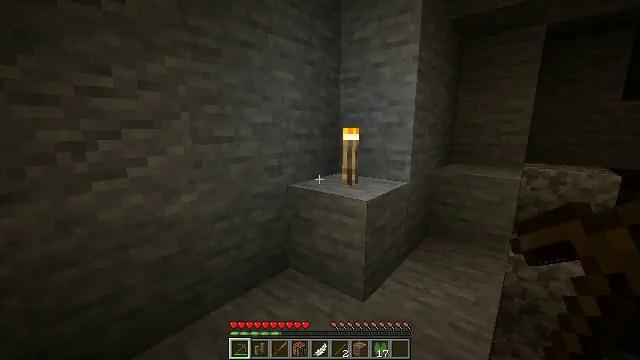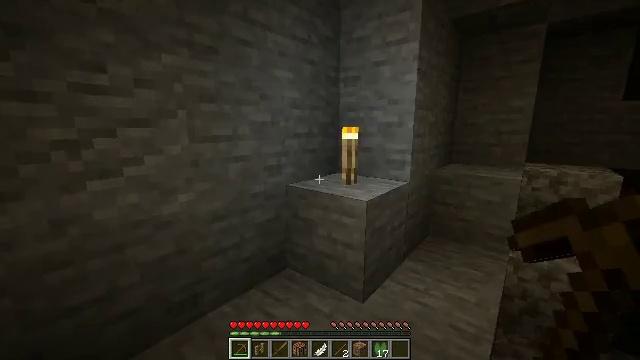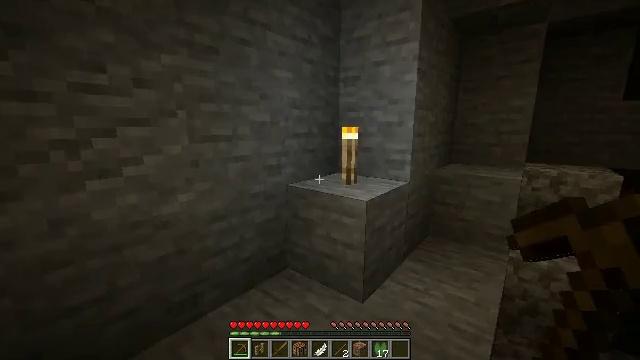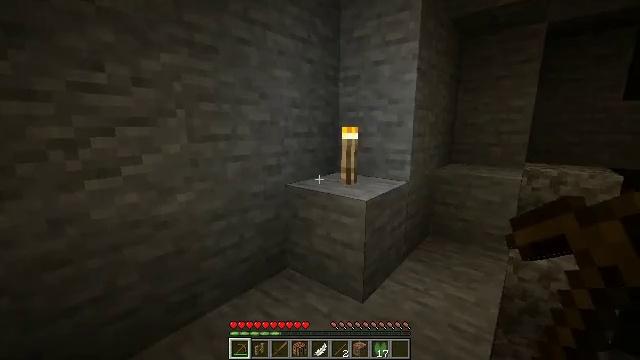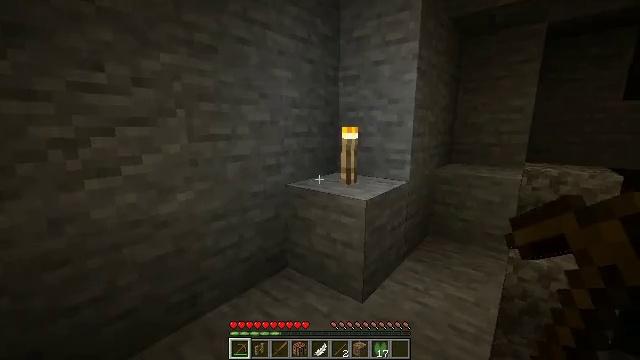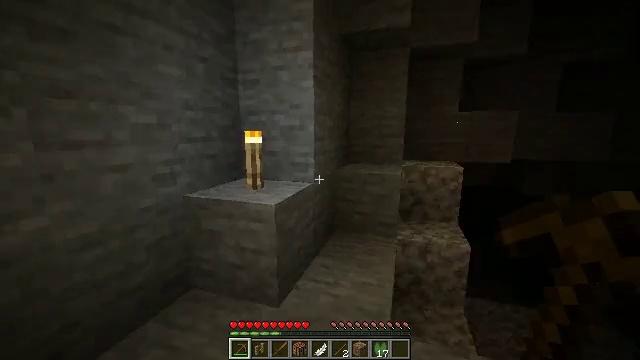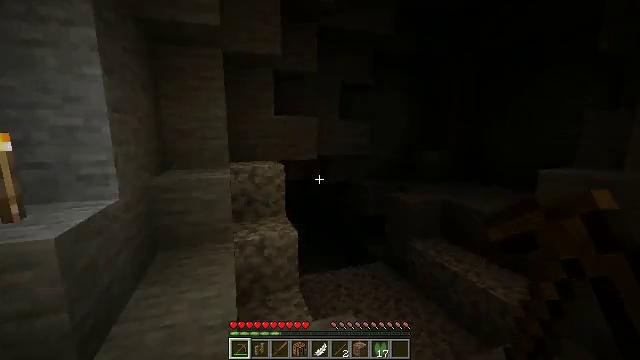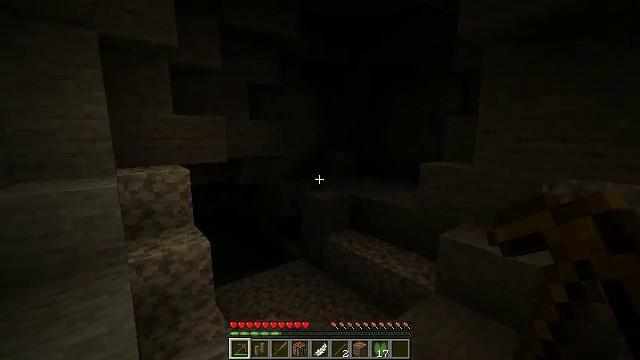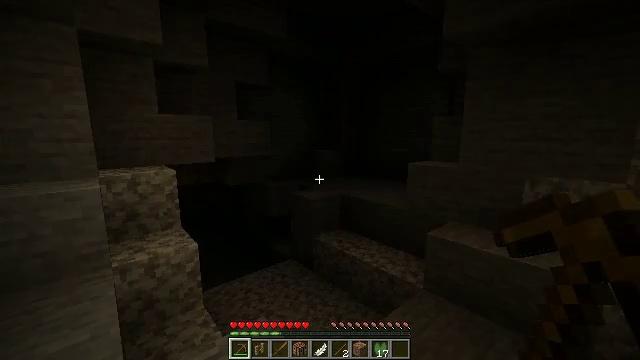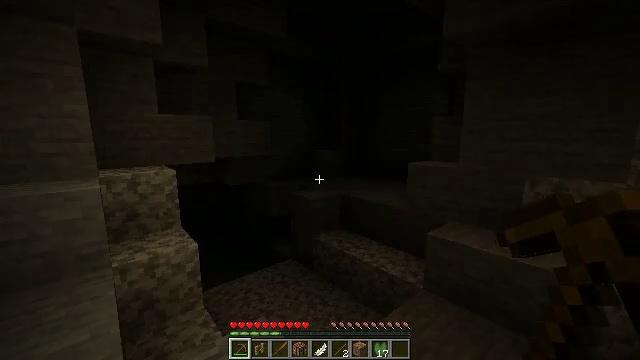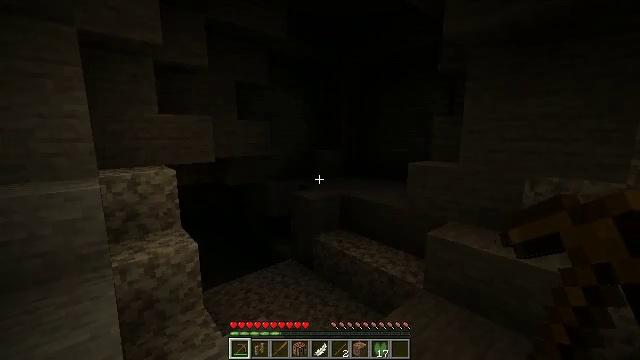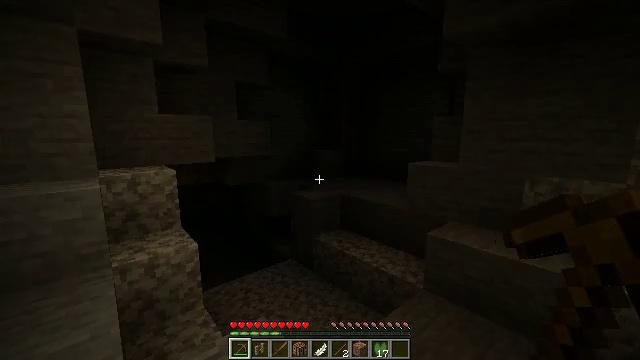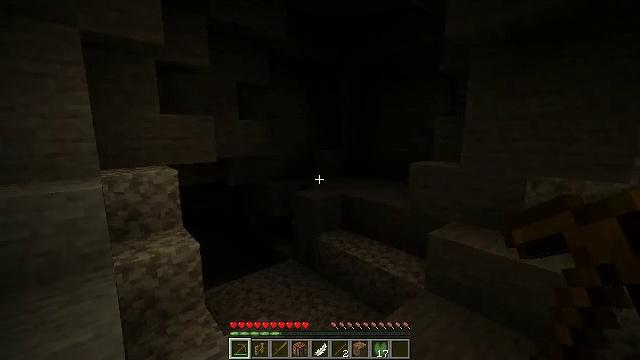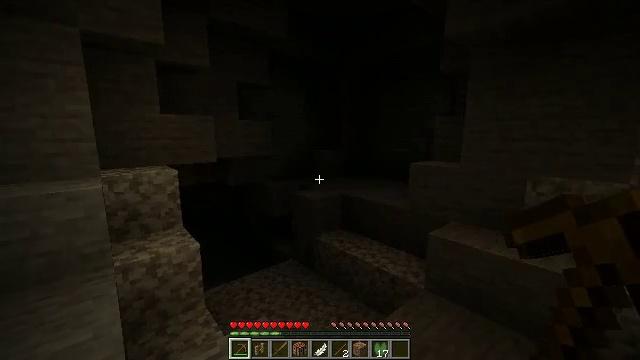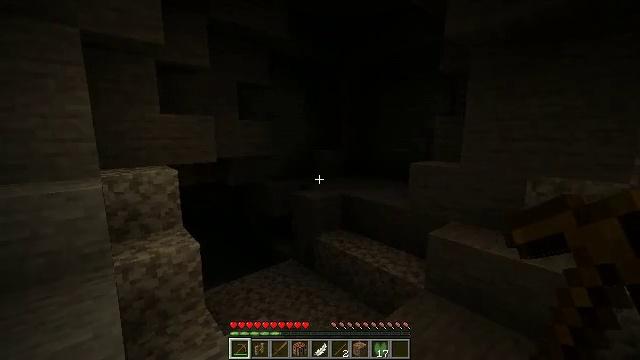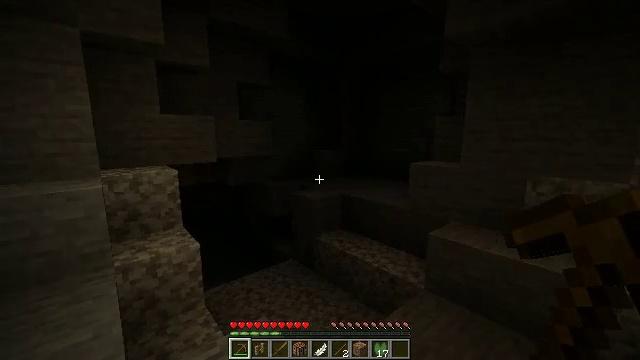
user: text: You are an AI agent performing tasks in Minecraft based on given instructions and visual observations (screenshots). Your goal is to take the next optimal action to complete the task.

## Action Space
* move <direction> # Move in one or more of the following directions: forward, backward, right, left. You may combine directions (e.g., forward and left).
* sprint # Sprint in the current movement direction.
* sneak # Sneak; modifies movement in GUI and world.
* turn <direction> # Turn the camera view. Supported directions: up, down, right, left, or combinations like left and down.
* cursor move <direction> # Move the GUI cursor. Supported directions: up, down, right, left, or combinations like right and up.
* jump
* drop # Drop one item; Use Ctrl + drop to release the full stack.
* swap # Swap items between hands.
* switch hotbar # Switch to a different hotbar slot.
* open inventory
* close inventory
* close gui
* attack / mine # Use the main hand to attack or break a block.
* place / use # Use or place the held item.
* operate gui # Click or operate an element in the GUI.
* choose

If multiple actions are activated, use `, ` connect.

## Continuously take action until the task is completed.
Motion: motion action
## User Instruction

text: Gather the torch from its position.
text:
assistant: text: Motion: no_op
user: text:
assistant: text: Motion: no_op
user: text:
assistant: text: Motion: no_op
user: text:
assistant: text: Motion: no_op
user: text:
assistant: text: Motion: turn right
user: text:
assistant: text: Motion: turn right
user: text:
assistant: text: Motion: turn right
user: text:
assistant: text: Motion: turn right
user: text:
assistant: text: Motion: no_op
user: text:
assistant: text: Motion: no_op
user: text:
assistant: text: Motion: no_op
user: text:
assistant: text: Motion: no_op
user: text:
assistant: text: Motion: no_op
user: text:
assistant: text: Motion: no_op
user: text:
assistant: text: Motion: no_op
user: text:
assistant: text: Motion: turn left
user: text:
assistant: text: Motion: turn left and down
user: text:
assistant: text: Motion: turn left and up
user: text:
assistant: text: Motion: turn left and up
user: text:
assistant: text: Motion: turn left
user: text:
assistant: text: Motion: no_op
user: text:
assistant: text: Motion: no_op
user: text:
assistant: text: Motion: no_op
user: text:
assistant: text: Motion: no_op
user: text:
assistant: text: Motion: no_op
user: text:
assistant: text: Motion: no_op
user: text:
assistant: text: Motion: no_op
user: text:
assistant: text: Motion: turn right
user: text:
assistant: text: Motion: turn right and down
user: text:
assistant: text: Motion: turn right and down